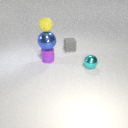
small gray rubber cube behind small cyan metal sphere